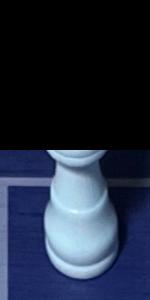
Label: King_White